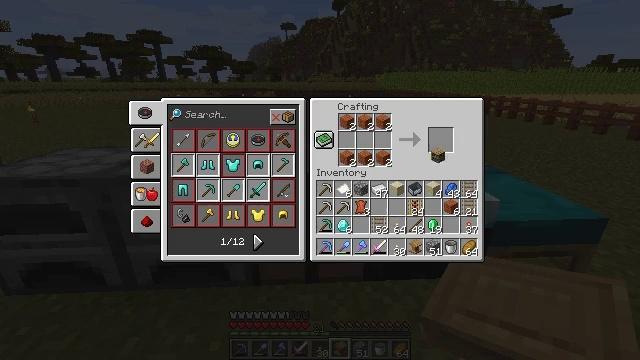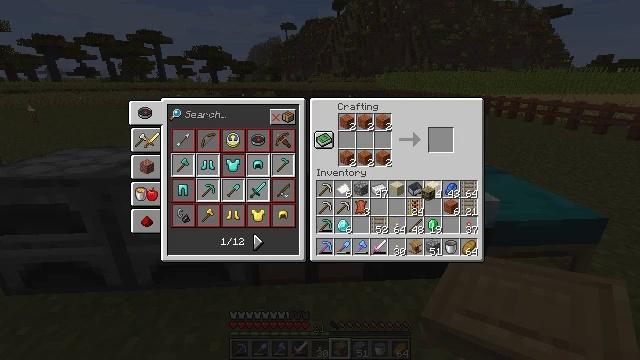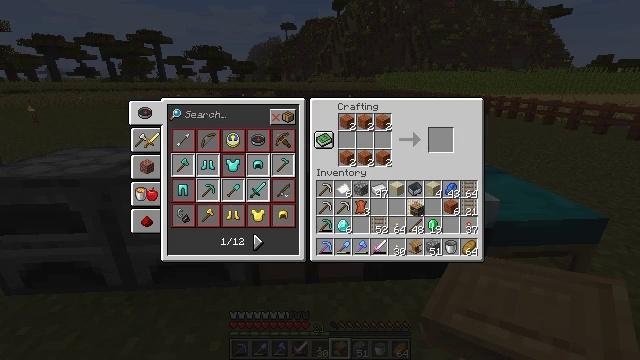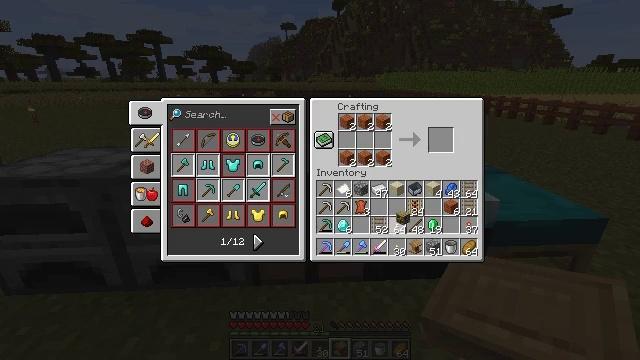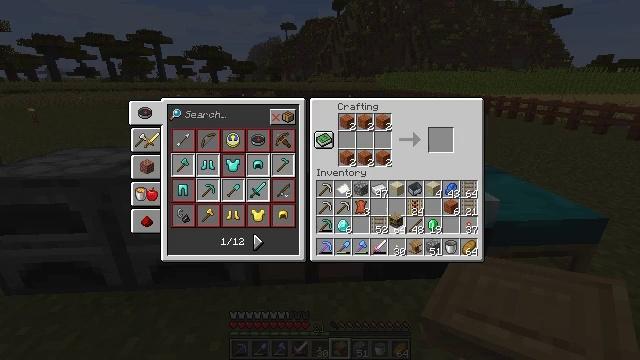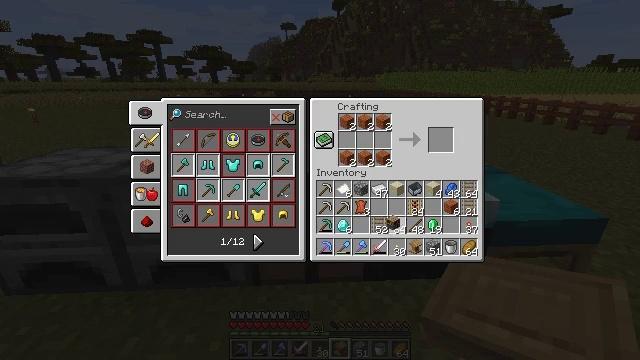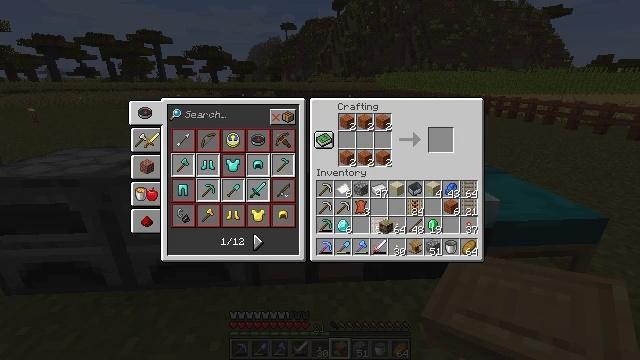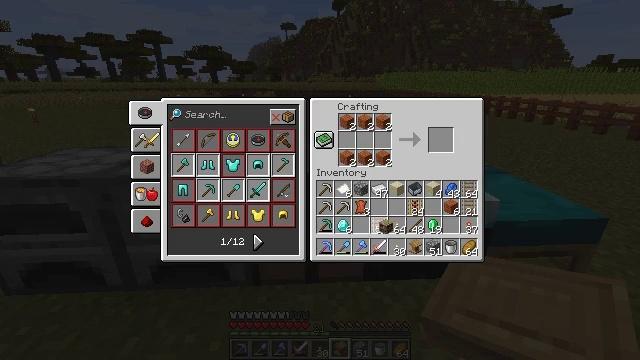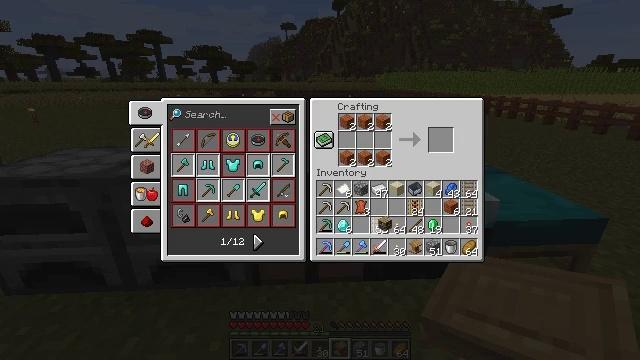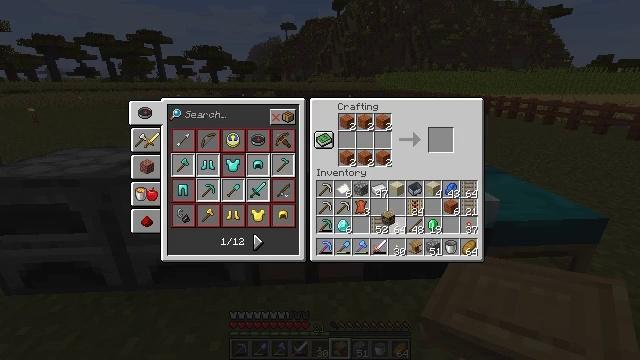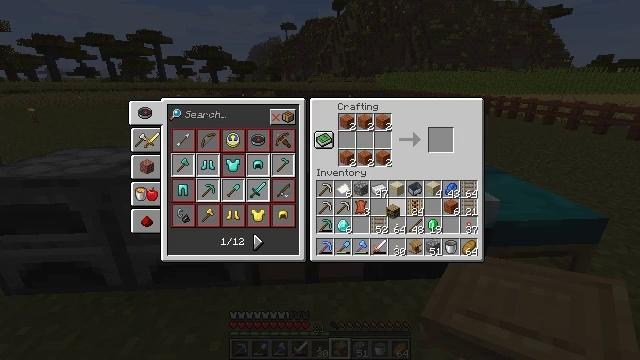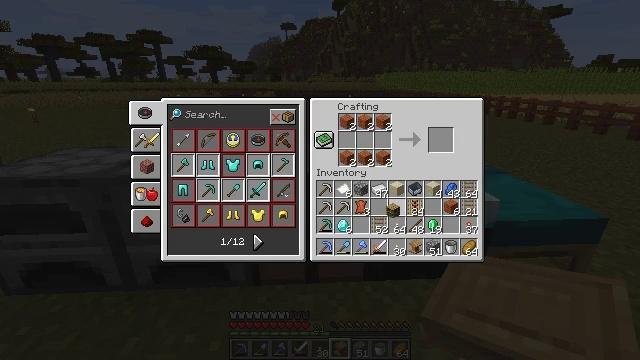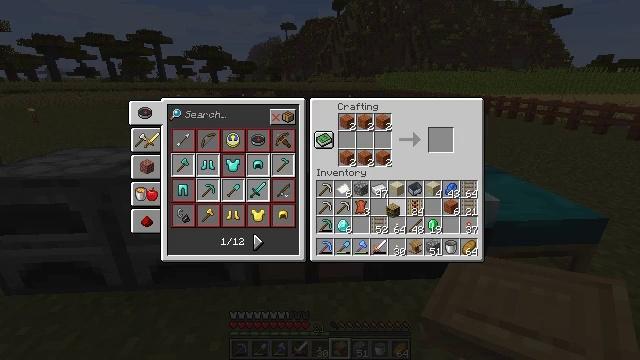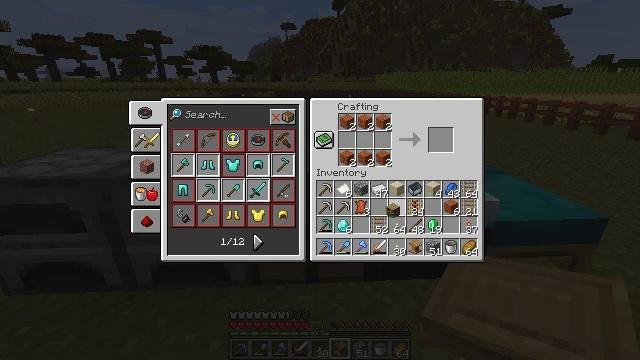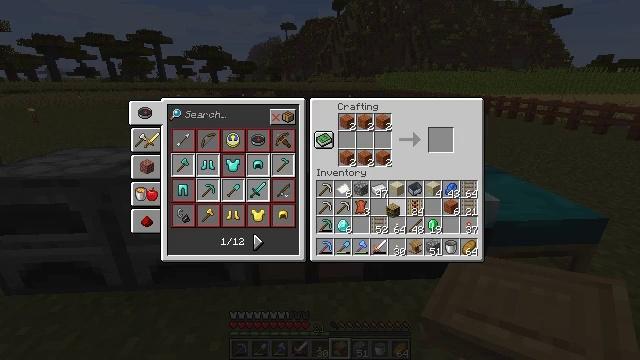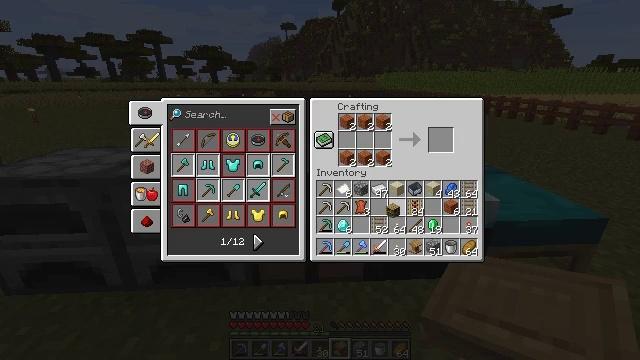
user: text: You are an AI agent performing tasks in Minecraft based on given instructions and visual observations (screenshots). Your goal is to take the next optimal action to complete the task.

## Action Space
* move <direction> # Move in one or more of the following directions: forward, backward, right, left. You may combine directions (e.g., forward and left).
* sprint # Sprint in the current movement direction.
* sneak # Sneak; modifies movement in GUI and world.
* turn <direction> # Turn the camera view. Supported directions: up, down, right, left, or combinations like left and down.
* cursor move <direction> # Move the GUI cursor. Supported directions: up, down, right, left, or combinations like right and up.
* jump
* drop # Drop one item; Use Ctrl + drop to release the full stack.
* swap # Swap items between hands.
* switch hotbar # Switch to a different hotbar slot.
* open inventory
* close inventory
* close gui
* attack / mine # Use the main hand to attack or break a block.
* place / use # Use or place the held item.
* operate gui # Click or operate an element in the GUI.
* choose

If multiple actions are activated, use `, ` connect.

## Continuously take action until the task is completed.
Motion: motion action
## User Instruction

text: Make an acacia slab using acacia planks.
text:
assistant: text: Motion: cursor move left and down, open gui
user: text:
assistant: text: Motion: cursor move left and down
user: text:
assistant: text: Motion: cursor move left and down
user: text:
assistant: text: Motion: cursor move left
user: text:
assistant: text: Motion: no_op
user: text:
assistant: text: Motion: cursor move left
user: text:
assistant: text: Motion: no_op
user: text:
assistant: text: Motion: no_op
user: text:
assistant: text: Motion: no_op
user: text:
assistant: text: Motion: cursor move up
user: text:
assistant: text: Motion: no_op
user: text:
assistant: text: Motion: no_op
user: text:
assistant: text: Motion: no_op
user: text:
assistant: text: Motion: operate gui
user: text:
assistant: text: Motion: operate gui
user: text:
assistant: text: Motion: operate gui
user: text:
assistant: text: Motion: no_op
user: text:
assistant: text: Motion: no_op
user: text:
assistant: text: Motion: no_op
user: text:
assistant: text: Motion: no_op
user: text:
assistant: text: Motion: no_op
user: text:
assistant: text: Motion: no_op
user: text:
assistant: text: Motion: no_op
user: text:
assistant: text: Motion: no_op
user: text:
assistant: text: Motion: no_op
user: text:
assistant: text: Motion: no_op
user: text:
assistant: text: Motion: no_op
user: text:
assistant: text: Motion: no_op
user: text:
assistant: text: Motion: no_op
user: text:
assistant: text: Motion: no_op